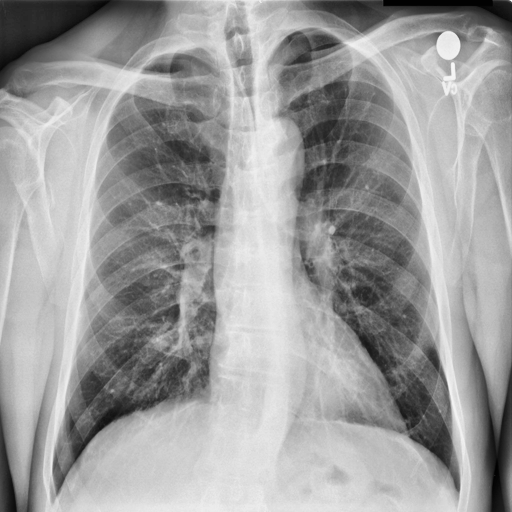
Finding: NORMAL